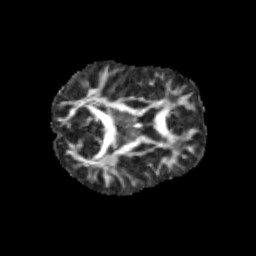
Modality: FA
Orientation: axial
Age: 12
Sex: male
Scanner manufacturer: siemens
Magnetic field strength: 3 T
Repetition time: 3.8 s
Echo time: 0.07 s